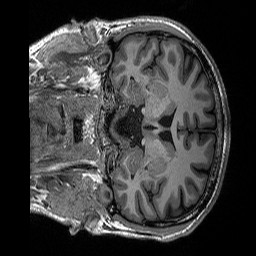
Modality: T1w
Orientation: coronal
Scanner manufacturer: siemens
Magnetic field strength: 3 T
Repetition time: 2.3 s
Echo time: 0.00298 s